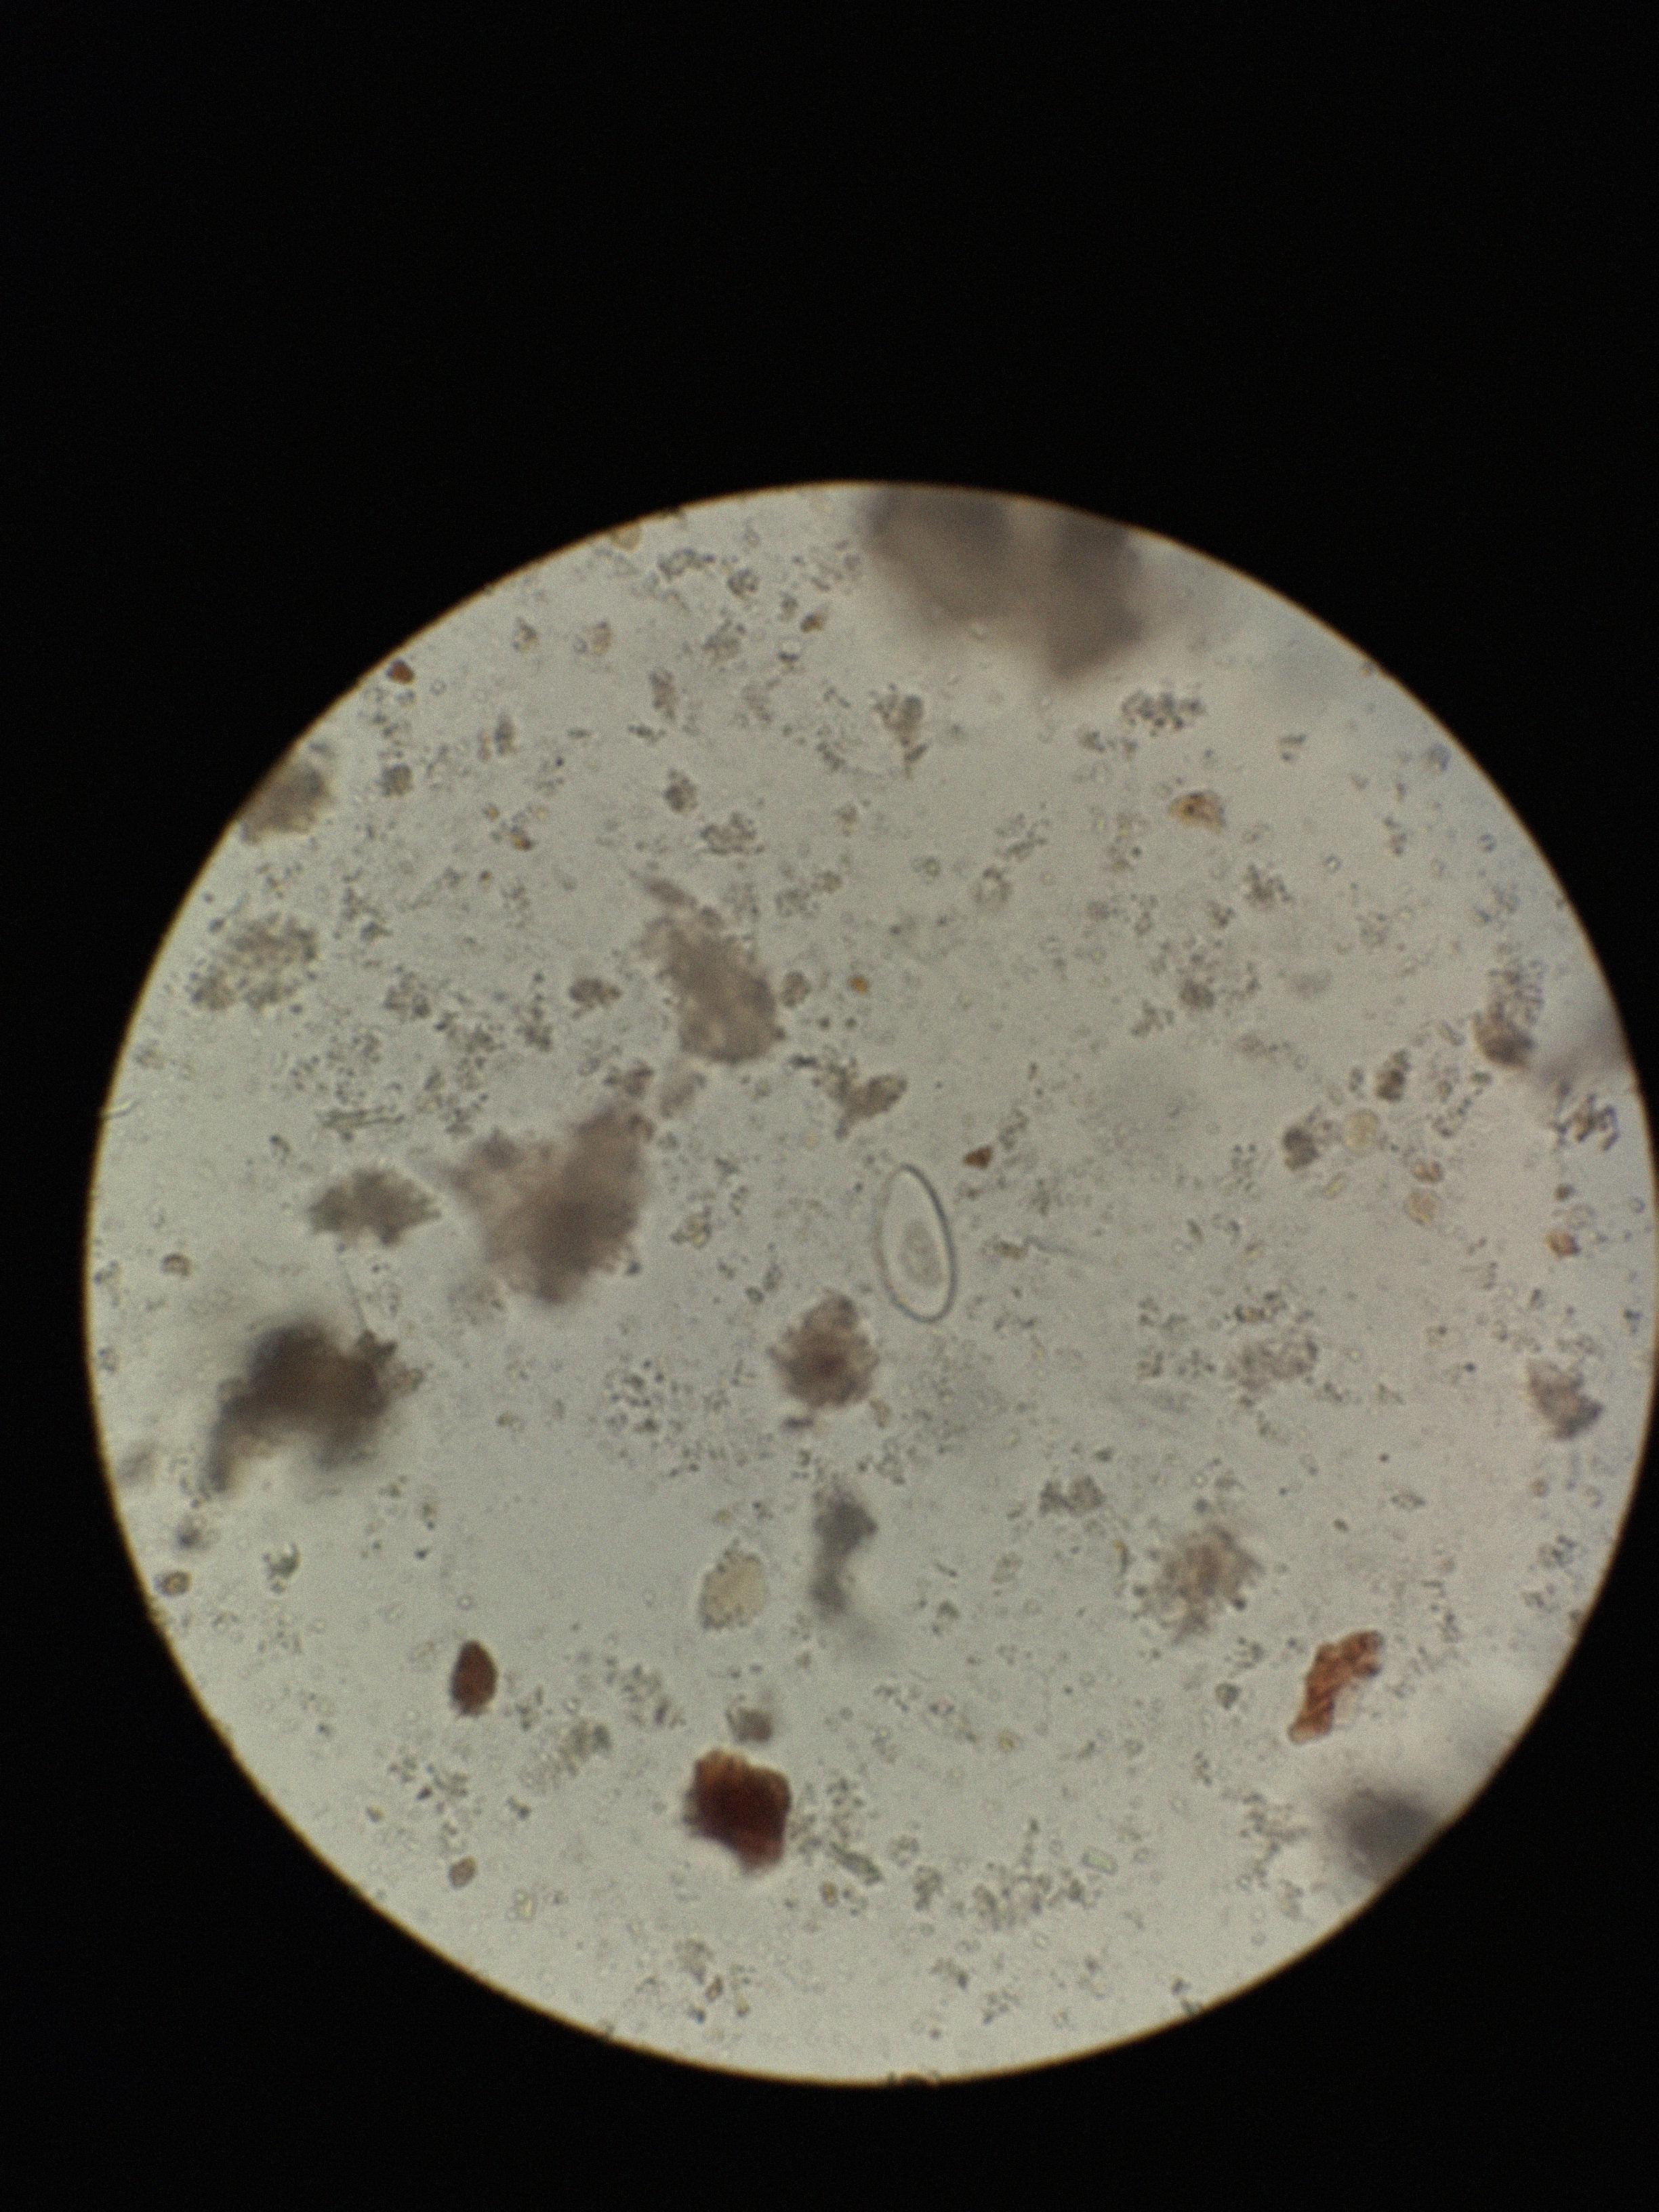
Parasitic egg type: Enterobius vermicularis